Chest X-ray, PA view. Patient: 63 years old, sex M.
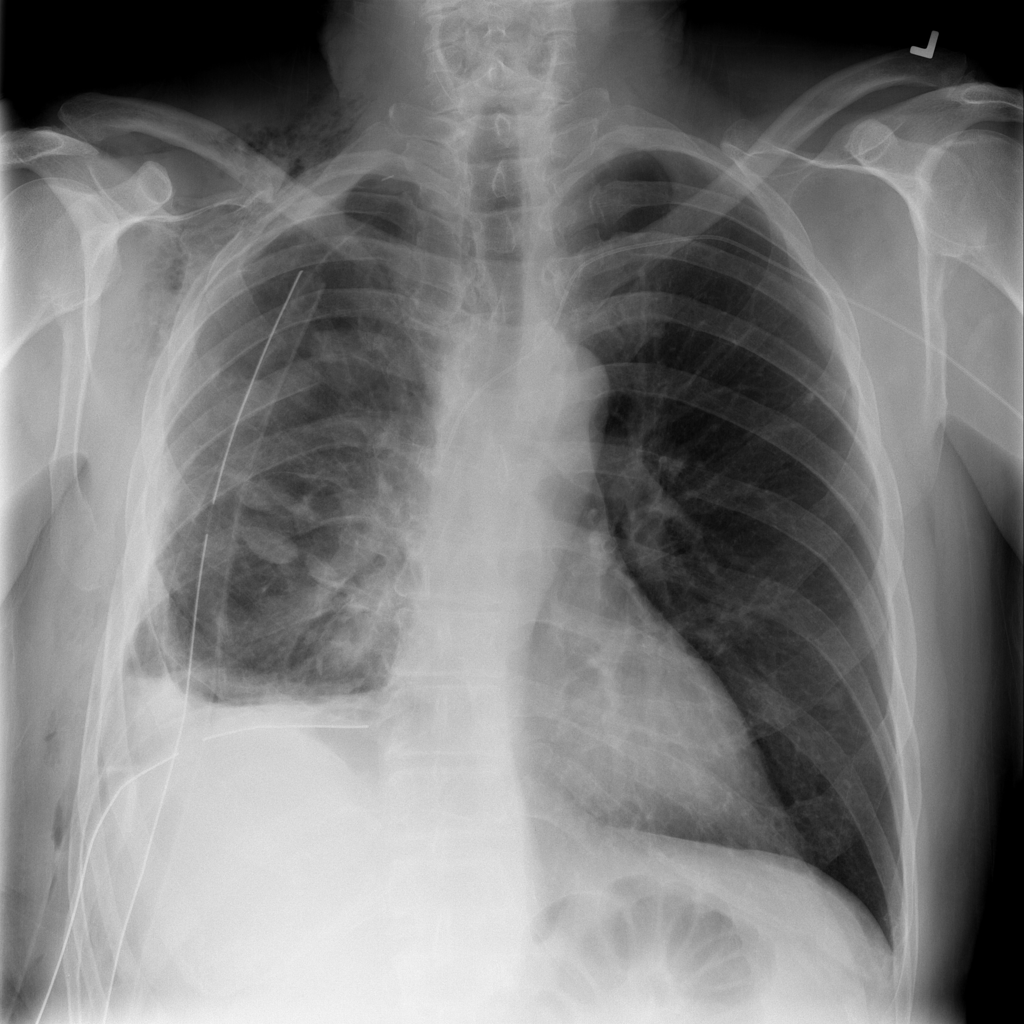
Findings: Atelectasis, Effusion, Emphysema